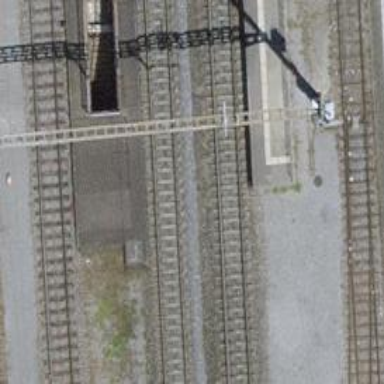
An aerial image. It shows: Platform edge at railway station.